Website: ulta-beauty
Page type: delivery-shipping
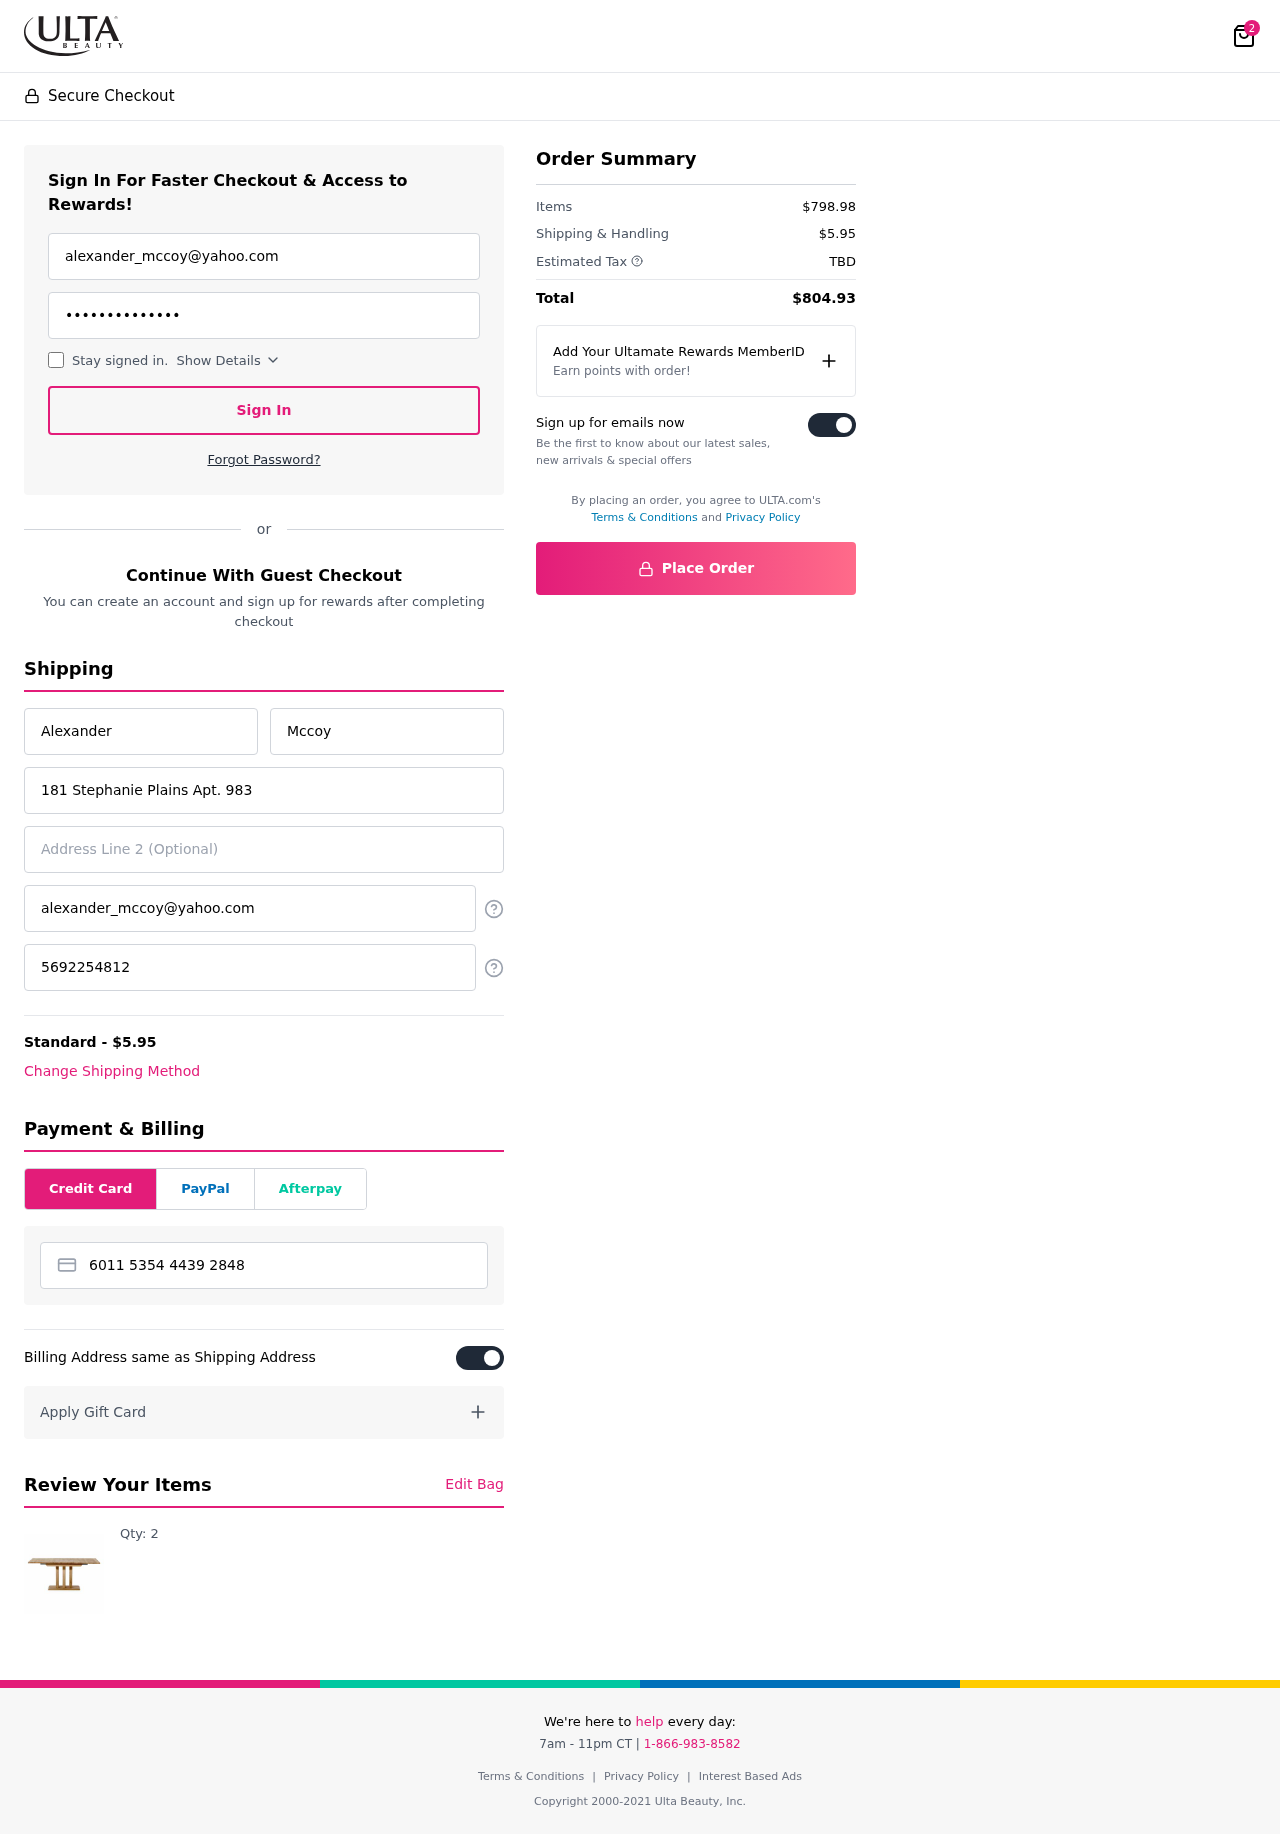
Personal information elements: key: PII_CARD_NUMBER
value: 6011 5354 4439 2848
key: PII_EMAIL
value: alexander_mccoy@yahoo.com
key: PII_EMAIL2
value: alexander_mccoy@yahoo.com
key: PII_FIRSTNAME
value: Alexander
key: PII_LASTNAME
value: Mccoy
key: PII_PHONE
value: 5692254812
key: PII_STREET
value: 181 Stephanie Plains Apt. 983
Product elements: key: PRODUCT1_QUANTITY
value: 2
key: PRODUCT1
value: Qty: 2
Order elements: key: ORDER_NUM_ITEMS
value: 2
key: ORDER_SHIPPING_COST
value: $5.95
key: ORDER_SUBTOTAL
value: $798.98
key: ORDER_TAX
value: TBD
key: ORDER_TOTAL
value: $804.93